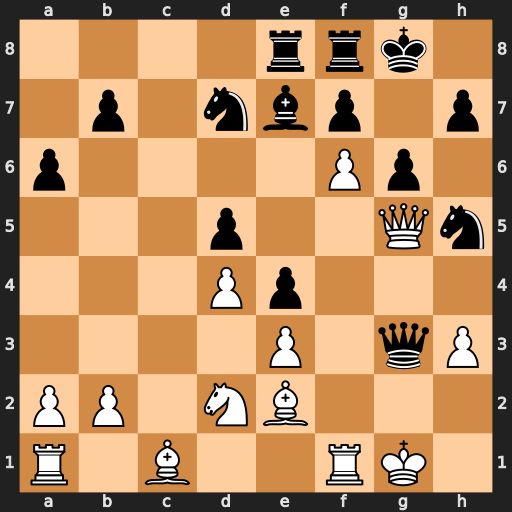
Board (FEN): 4rrk1/1p1nbp1p/p4Pp1/3p2Qn/3Pp3/4P1qP/PP1NB3/R1B2RK1
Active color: w
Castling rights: -
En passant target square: -
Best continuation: Qxg3 Nxg3 fxe7